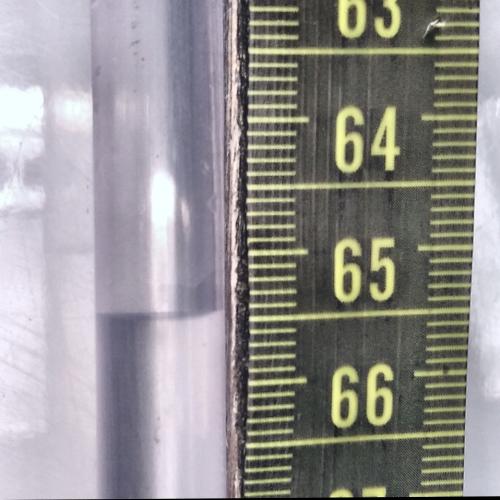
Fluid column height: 65.5 cm